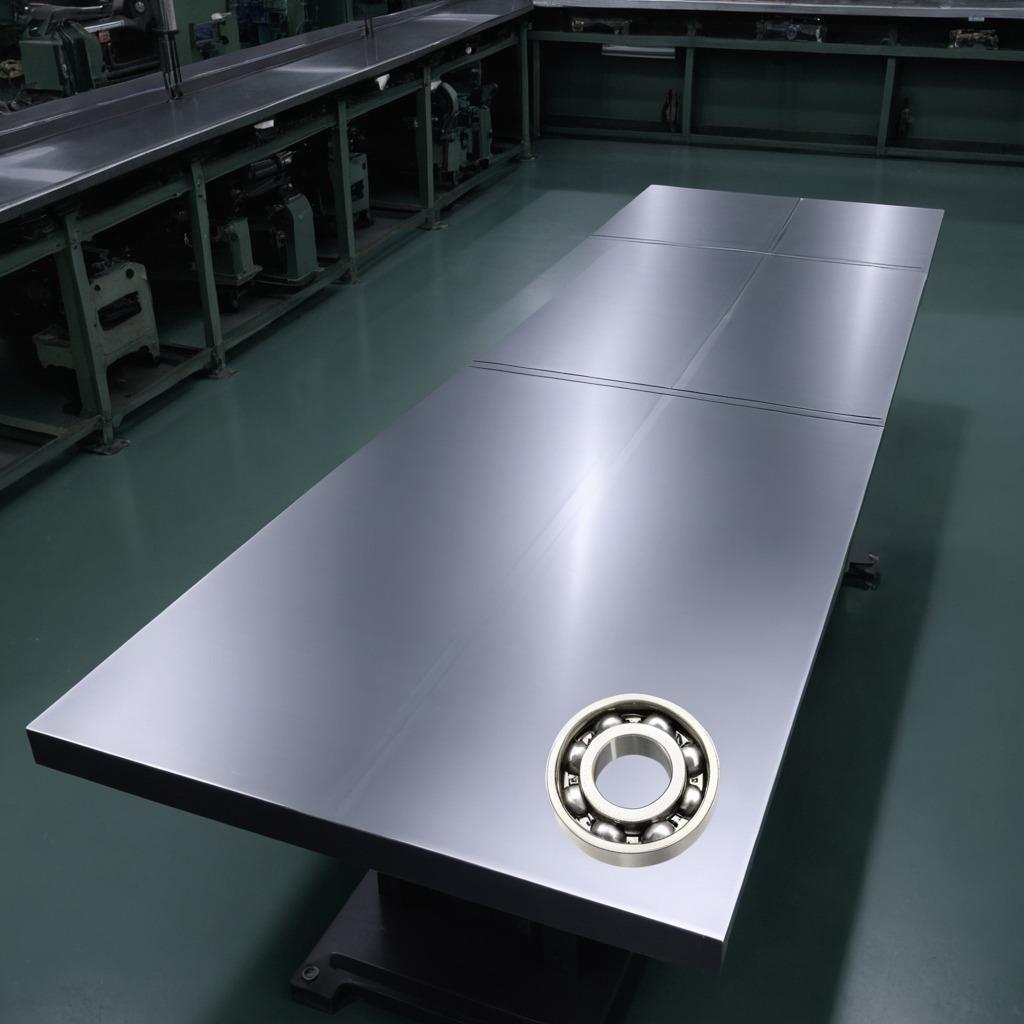
A metal ball bearing is lying on the tabletop.